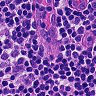
Metastatic tissue present: no